Question: I have a collection with "grup" name and have a subcollection named "anggota".
Please help me, how to display data by query referring to collection document and subcollection document.
Firestore collection:

I've tried with this query but it doesn't work, the data doesn't appear
'''
db.collection("grup").document().collection("anggota")
.whereEqualTo("iduser", idUser)
.orderBy("updatetime", Query.Direction.DESCENDING)
.addSnapshotListener(new EventListener<QuerySnapshot>() {
@Override
public void onEvent(@Nullable QuerySnapshot value, @Nullable FirebaseFirestoreException error) {
List<DocumentSnapshot> list = value.getDocuments();
datalist.clear();
for (DocumentSnapshot d : list) {
final Modelfirestore c = d.toObject(Modelfirestore.class);
datalist.add(c);
}
mAdapterss.notifyDataSetChanged();
}
});
'''
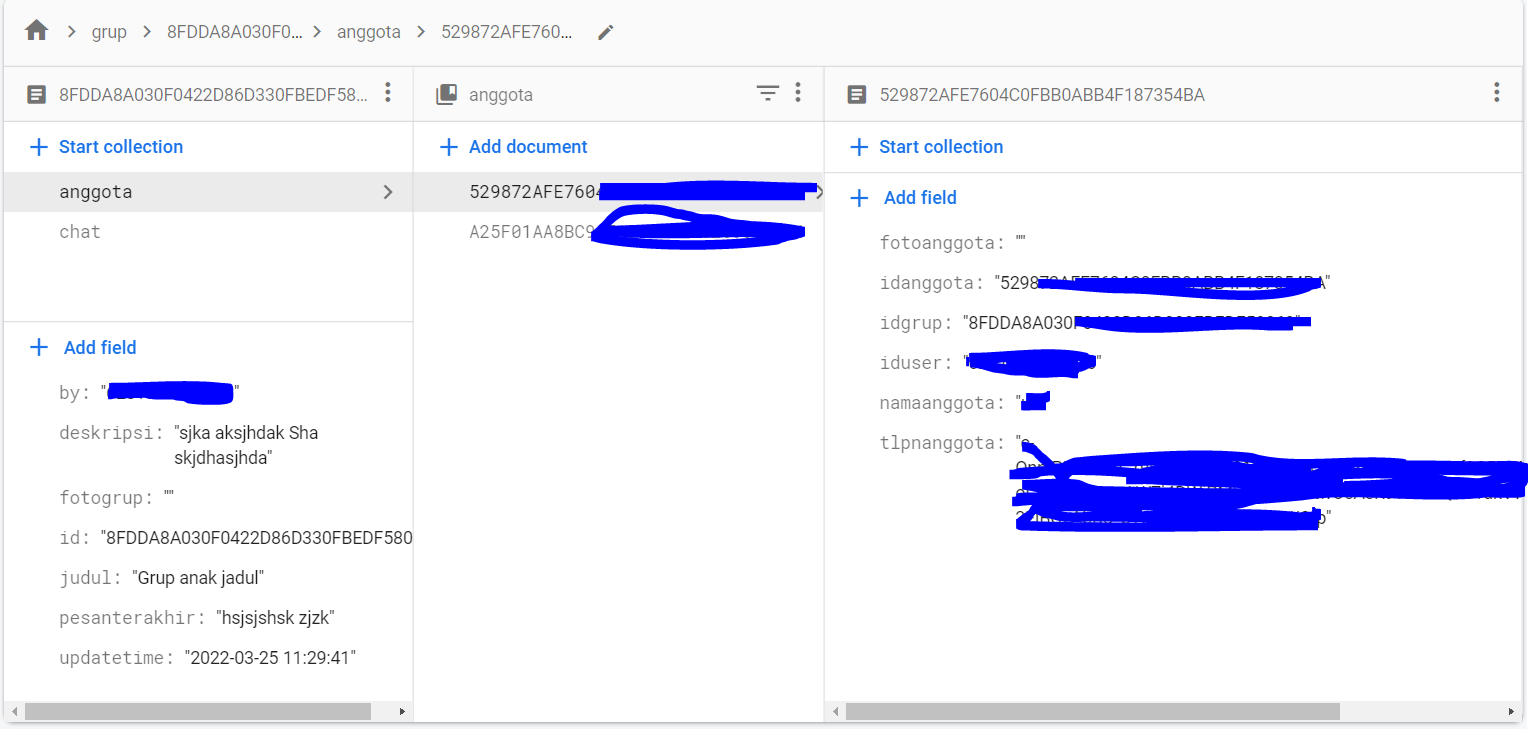
Answer: When you are using the following query:
'''
db.collection("grup").document().collection("anggota")
.whereEqualTo("iduser", idUser)
.orderBy("updatetime", Query.Direction.DESCENDING)
'''
It means that you are creating a reference to a document with a random ID. Calling <URL> method, without passing any arguments:
> Returns a DocumentReference pointing to a new document with an auto-generated ID within this collection.
So to be able to query the documents within the 'anggota' subcollection you have to pass the document ID to the 'document()' method like this:
'''
db.collection("grup").document("8FDD...").collection("anggota")
.whereEqualTo("iduser", idUser)
.orderBy("updatetime", Query.Direction.DESCENDING)
'''